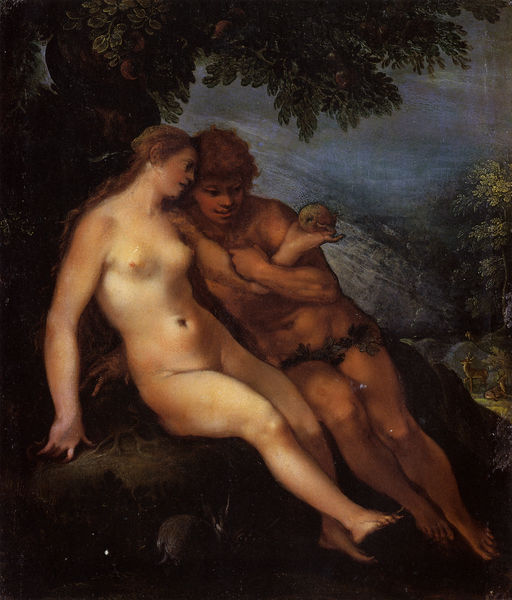
Titel: Adam und Eva
Künstler: Matthäus Gundelach
Standort: Olomouc (Olmütz)
Institution: Kreisgalerie
Schlagwörter: akt, baum, berg, blau, blätter, dunkel, felsen, fuß, gemälde, gott, hand, haut, himmel, kopf, körper, laub, lendenschurz, mann, nackt, schatten, wasser, wolken, akte, baumstämme, bäume, gelb, grün, landschaft, menschen, ocker, sitzen, äste, abend, braun, brust, busen, daumen, finger, frau, frisur, frisuren, geste, grau, haar, hell, hintergrund, köpfe, licht, mund, nacht, nase, pastell, profil, schwarz, stirn, stützen, ölbild, blick, obst, park, rot, tier, tiere, wiese, wolke, beige, malerei, blond, gesichter, arm, arme, augen, bibel, gesicht, halten, inkarnat, lang, mensch, schädel, stein, blicken, hals, hände, schauen, öl, ast, baumstamm, erde, ferne, natur, stamm, weite, sonne, boden, auge, dunkelheit, haare, paar, personen, blatt, person, kinn, locke, locken, renaissance, rosa, schulter, schultern, wald, frucht, früchte, garten, hase, maus, beine, apfel, lächeln, bein, brüste, füße, hintern, liebe, umarmung, zwei, arbeiten, els, fels, kette, nebel, nacken, figuren, lehnen, wild, essen, münder, nasen, weiblich, zopf, muskeln, festhalten, nabel, bauch, nackte, schoß, bauchnabel, brustwarze, geschlecht, knie, oberschenkel, scham, grass, fleisch, adam, eva, nacktheit, paradies, pärchen, geflecht, religion, wurzel, moos, lichtung, erkenntnis, schlange, schritt, hälse, kurz, ranke, liebespaar, verführung, fuchs, wurzeln, männlich, hirsch, hirsche, kaninchen, reh, rehe, sündenfall, hüfte, muskel, teufel, verschlungen, geäst, versuchung, umfassen, eden, eiche, apfelbaum, schattig, weinlaub, verführen, anlehnen, sünde, adam und eva, baum der erkenntnis, garten eden, weinranke, mittelgrund, feigenblatt, hautfarben, paradis, füchse, ratte, bible, haase, gürteltier, verboten, einfall, adame, brustwarz, freuen, gechichte, himmelf, mimiok, die verführung, frau#mann, pradies, die verbotene frucht, der teufel, schöpfungsgeschichte, keine schlange